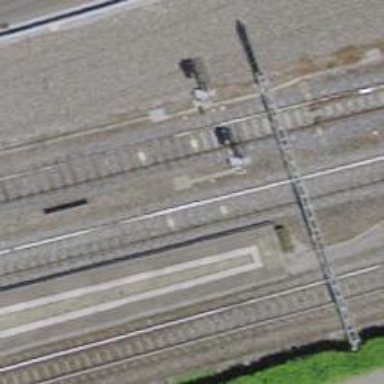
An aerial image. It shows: Railway signal.